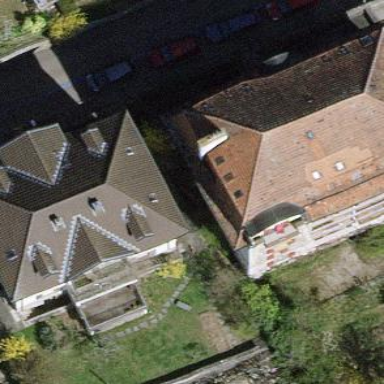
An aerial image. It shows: Charming apartments building with mansard roof design.